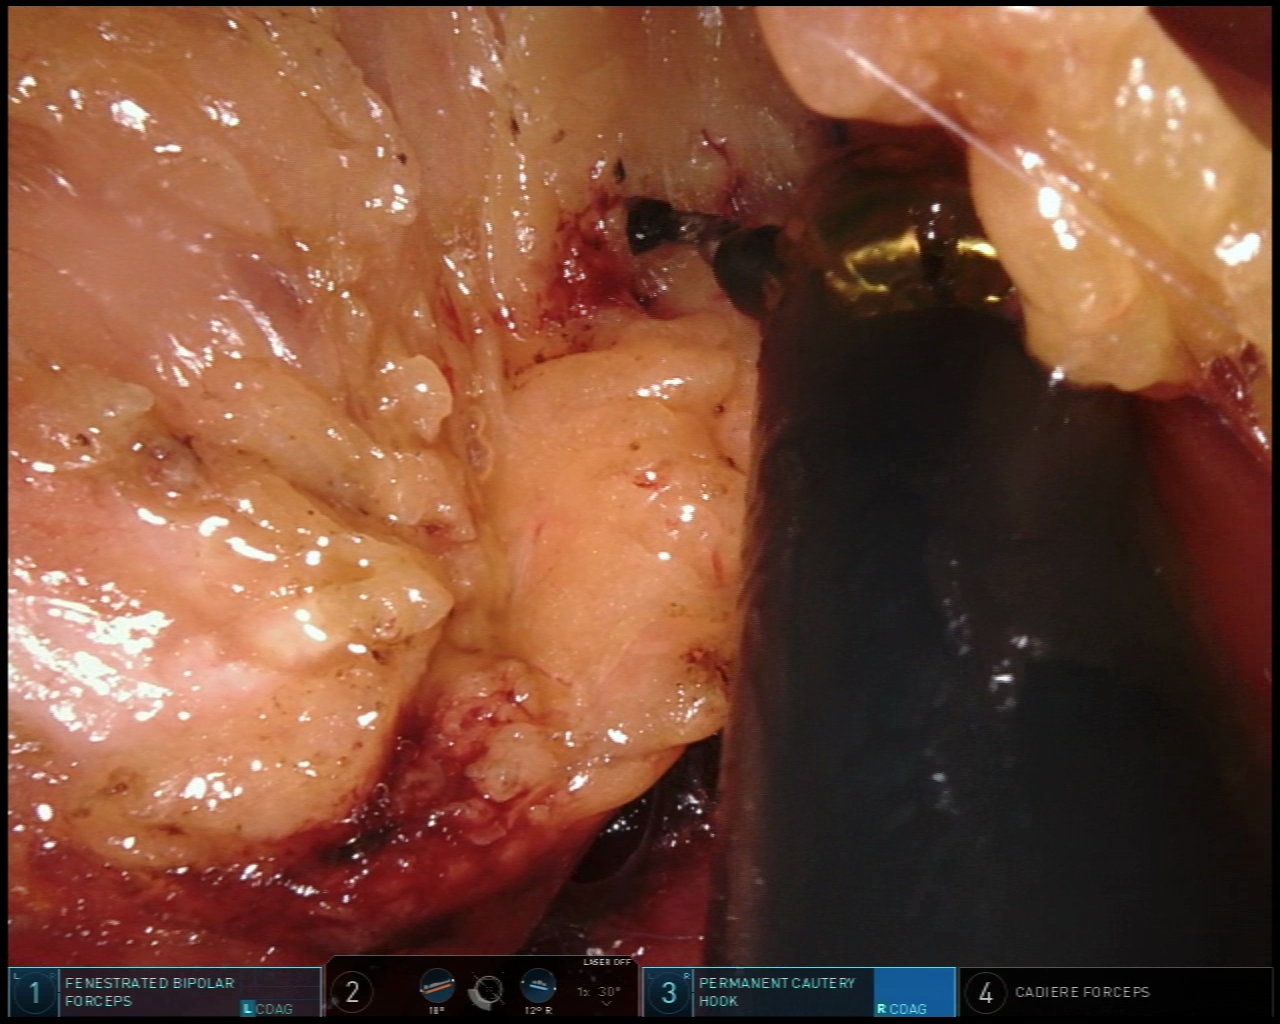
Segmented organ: pancreas
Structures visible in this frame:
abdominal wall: no
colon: no
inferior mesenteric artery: no
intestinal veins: no
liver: no
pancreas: yes
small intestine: no
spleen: no
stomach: no
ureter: no
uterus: no
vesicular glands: no